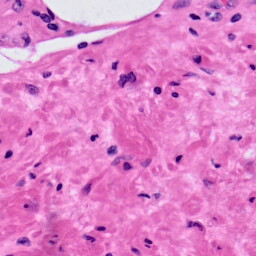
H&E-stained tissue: Prostate